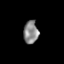
Tissue: skin
Cell type: Epithelial cells
Senescence score: 0.2395
Nuclear area (px): 334
Mean DAPI intensity: 136.826